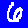
Digit: 6